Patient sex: M
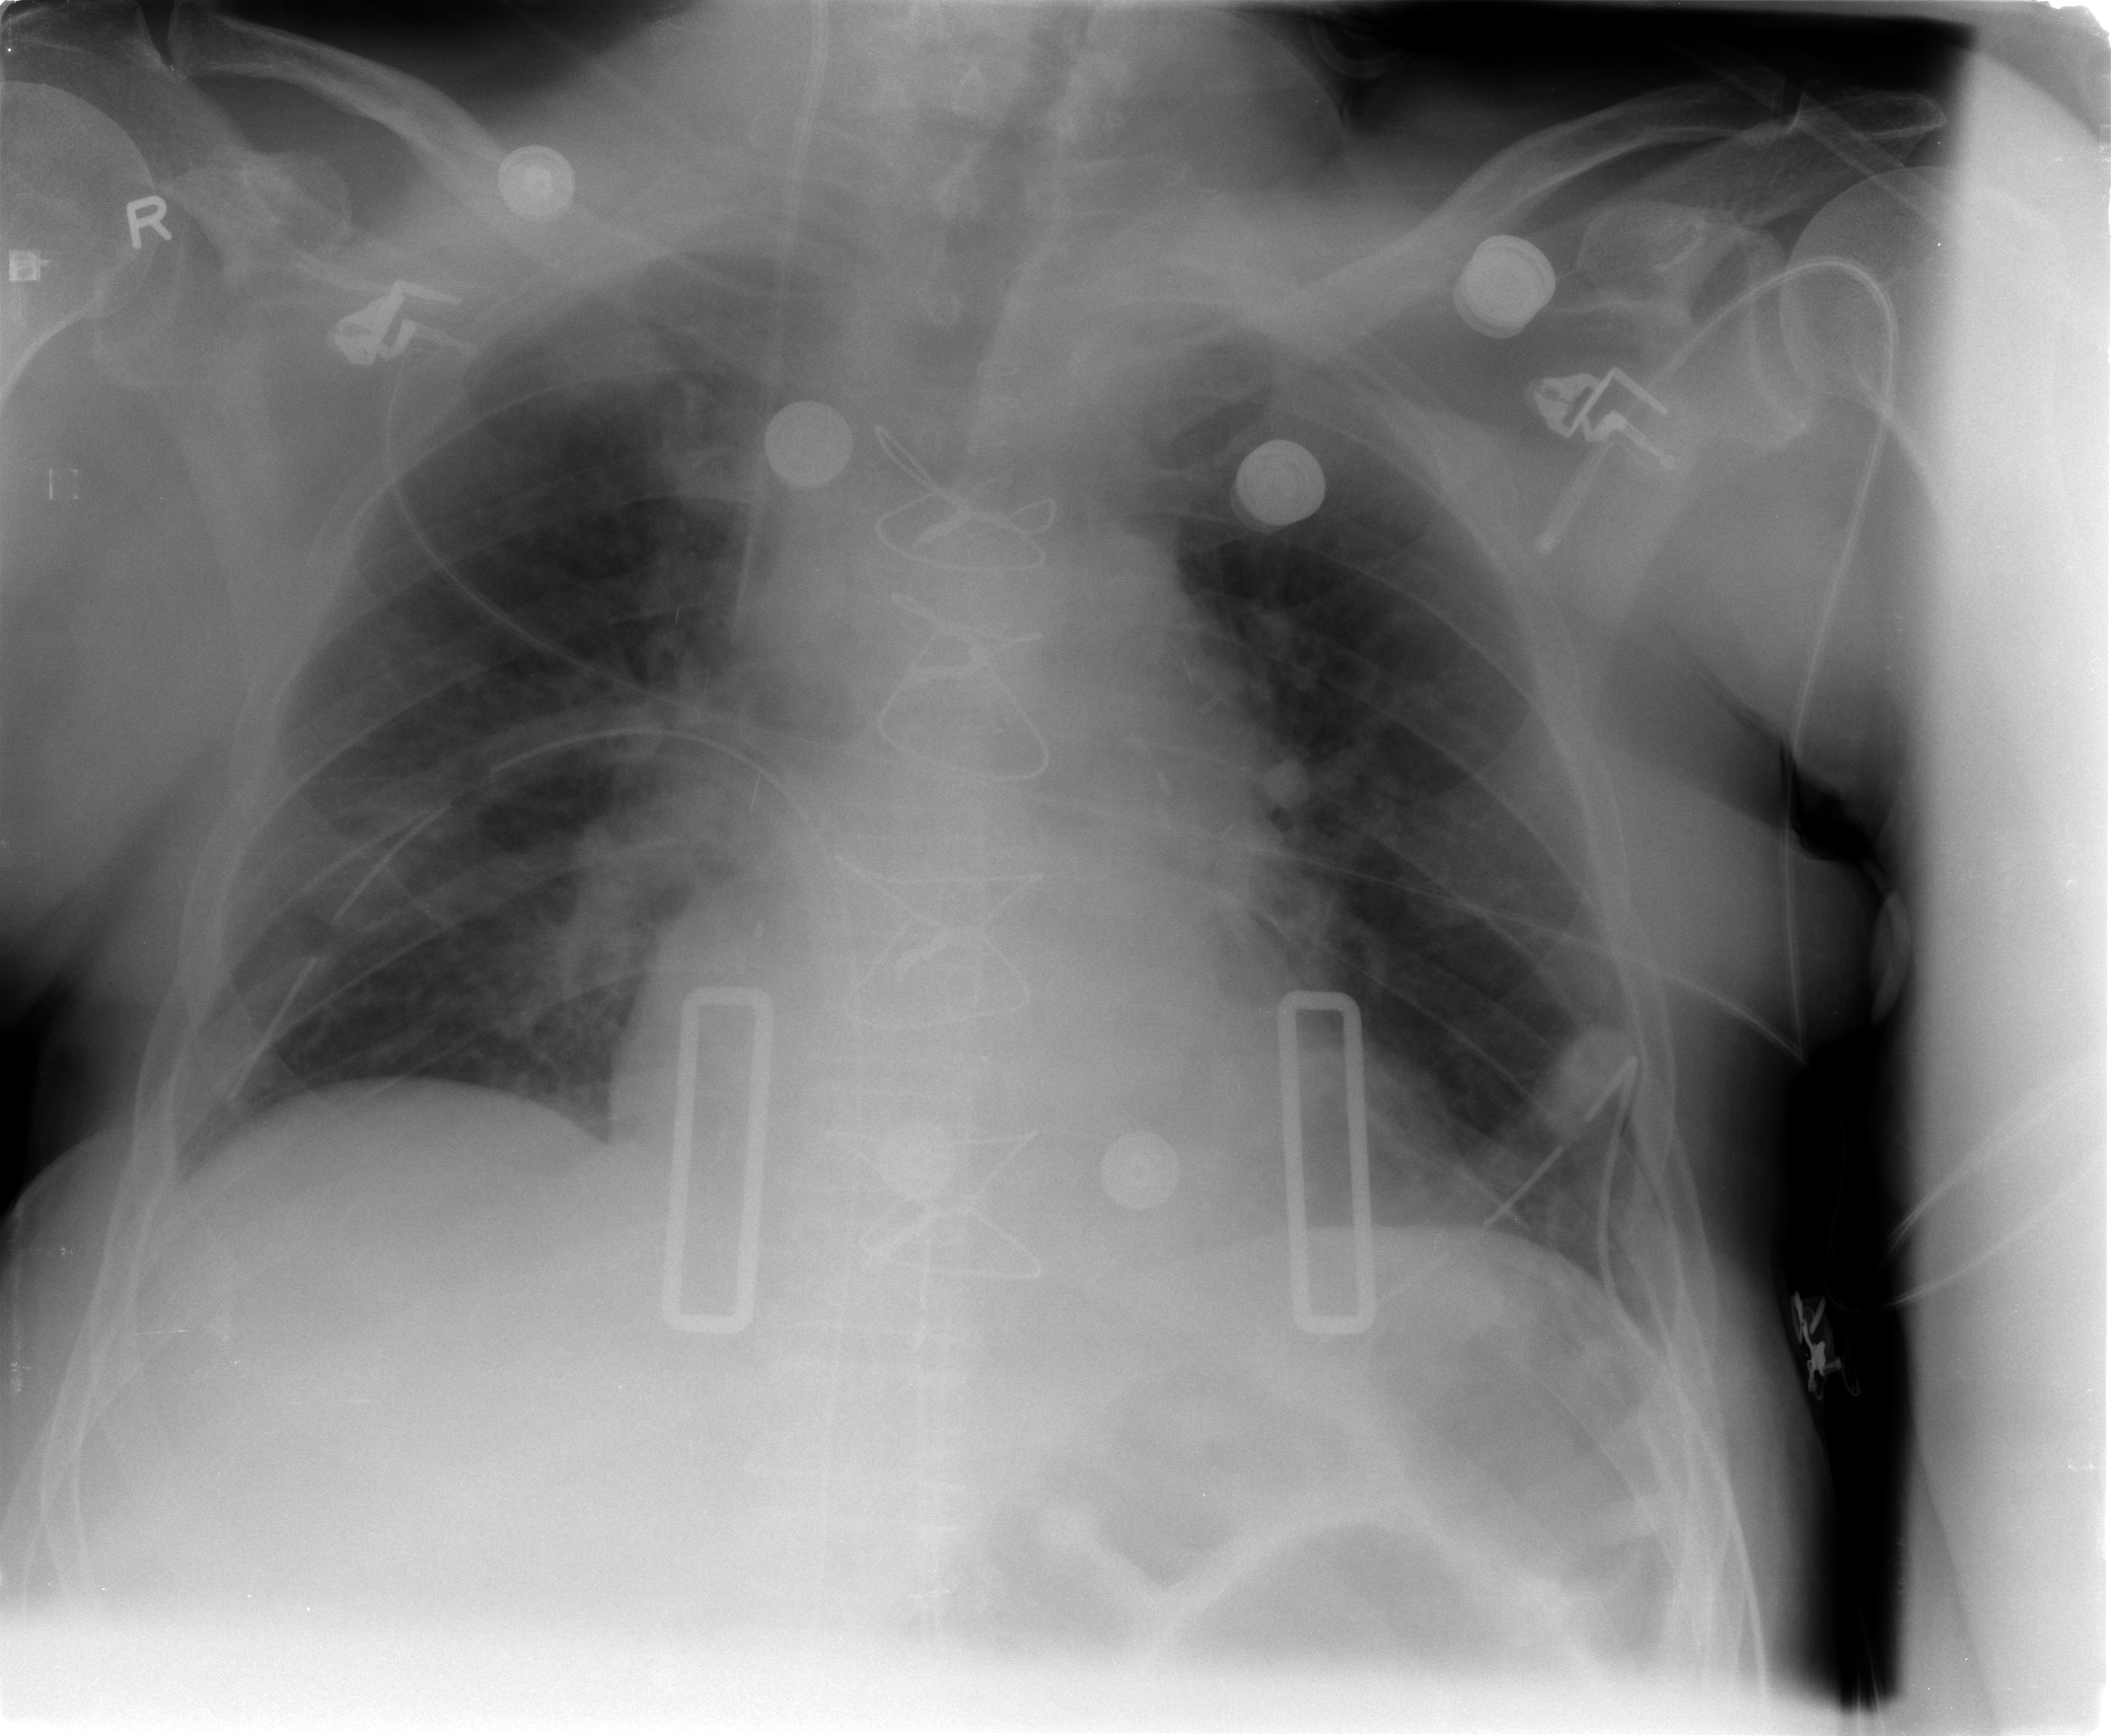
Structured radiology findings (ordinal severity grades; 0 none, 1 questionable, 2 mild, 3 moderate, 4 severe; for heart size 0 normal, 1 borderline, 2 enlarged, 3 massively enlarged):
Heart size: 0
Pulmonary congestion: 0
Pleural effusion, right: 0
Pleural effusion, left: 0
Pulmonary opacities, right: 1
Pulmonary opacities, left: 0
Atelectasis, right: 2
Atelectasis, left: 0